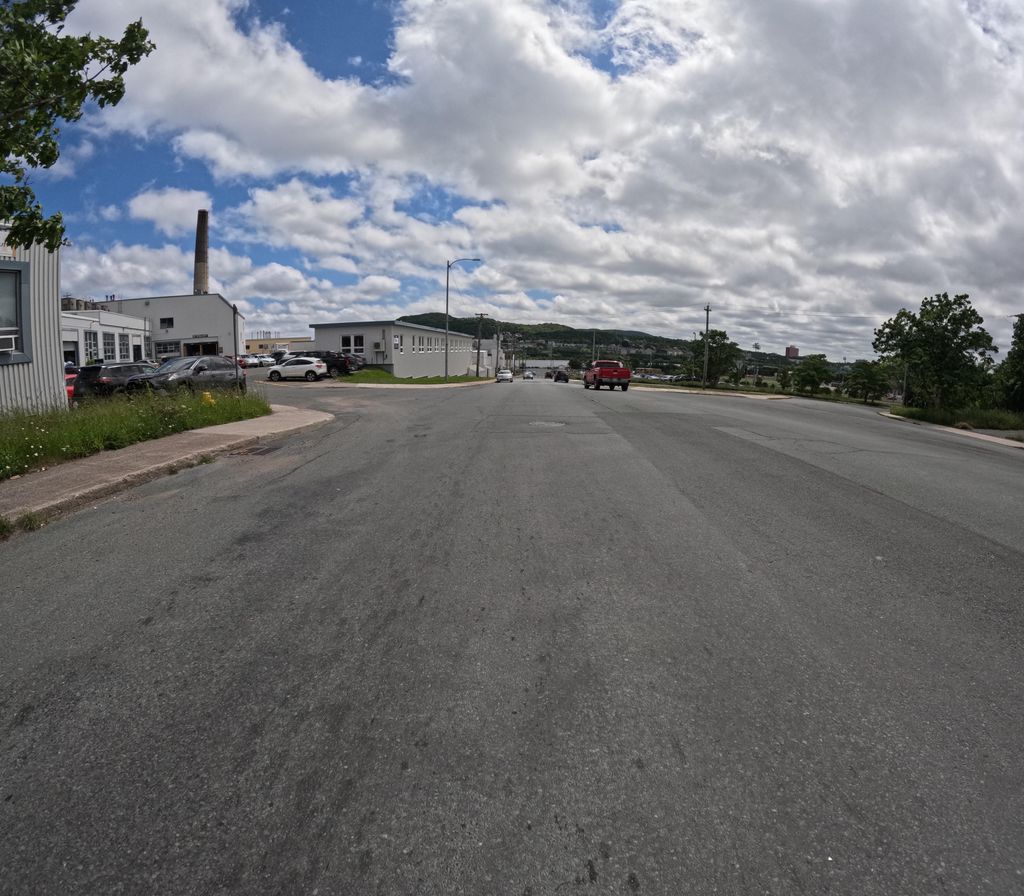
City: st_johns